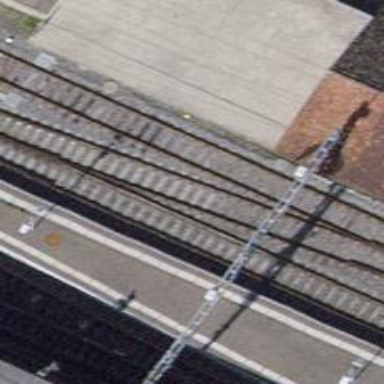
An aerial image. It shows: Railway switch.